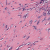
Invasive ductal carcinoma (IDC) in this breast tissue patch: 1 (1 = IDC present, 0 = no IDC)